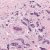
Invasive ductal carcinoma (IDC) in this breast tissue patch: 1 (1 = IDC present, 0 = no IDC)